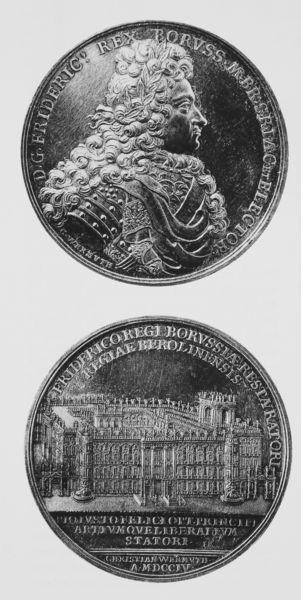
Titel: Medaille auf die Erweiterung des Schloses in Berlin
Künstler: Christian Wermuth
Standort: Berlin
Institution: Staatliche Museen Preußischer Kulturbesitz, Münzkabinett
Schlagwörter: dunkel, kopf, mann, schatten, umhang, weiß, stadt, brust, fenster, frankreich, frisur, grau, hell, licht, mund, nase, ohr, paris, profil, schwarz, stirn, tür, gebäude, haus, schloss, jacke, architektur, arm, arme, augen, barock, gesicht, mensch, silber, ärmel, bildnis, portrait, porträt, auge, gold, haare, mantel, england, kinn, lippen, locke, locken, renaissance, rund, turm, perücke, relief, schrift, fassade, zwei, frederic, friedrich, kaiser, könig, inschrift, glanz, zahlen, metall, abbild, tor, foto, fotografie, burg, palast, geld, festung, rückseite, müze, schwarzweiß, text, buchstabe, buchstaben, beschriftung, medallie, medallien, herrscher, rüstung, gravur, vorderseite, zahl, residenz, museum, medaille, gedenken, louvre, preußen, ludwig, prägung, münze, bauwerk, perrücke, versailles, latein, lateinisch, münzen, verso, gemme, stanzen, geprägt, rex, imschrift, medaillen, roi, recto, gedenmünze, perükke, baare, n, versaiiles, frideric, borvss